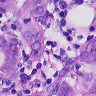
Metastatic tissue present: yes